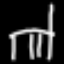
Label: chair